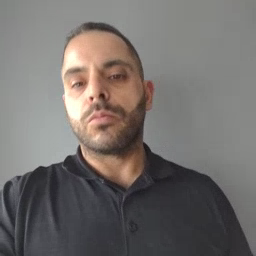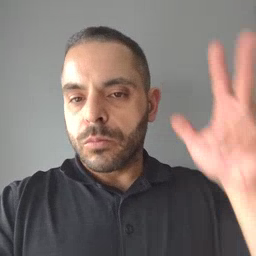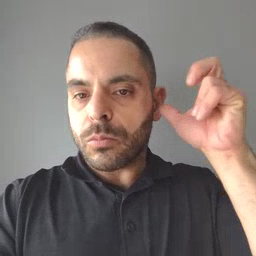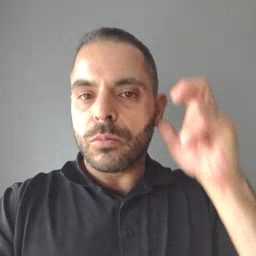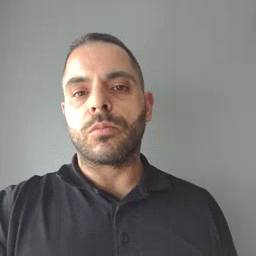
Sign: hear